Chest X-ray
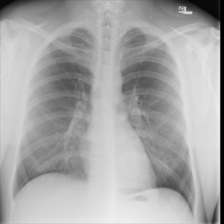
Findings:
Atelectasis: negative
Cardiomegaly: negative
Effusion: negative
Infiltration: negative
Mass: negative
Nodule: negative
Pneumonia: negative
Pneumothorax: negative
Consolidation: negative
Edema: negative
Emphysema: negative
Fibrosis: negative
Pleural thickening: negative
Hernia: negative